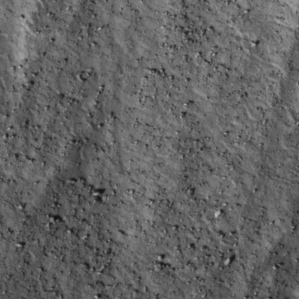
Label: non_frost